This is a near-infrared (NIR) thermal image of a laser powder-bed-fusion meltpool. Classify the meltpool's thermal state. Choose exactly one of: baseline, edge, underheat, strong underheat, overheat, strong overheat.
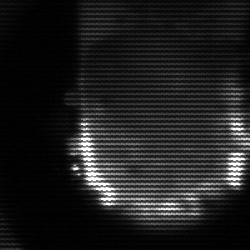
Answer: baseline